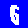
Digit: 6